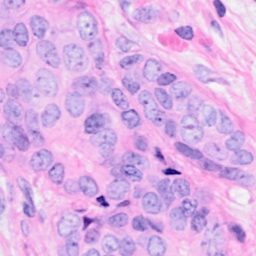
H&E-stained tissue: Breast